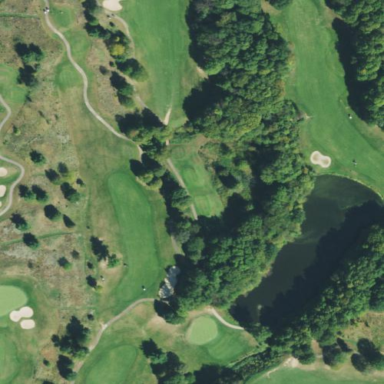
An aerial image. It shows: Scenic view of water hazard on golf course. The natural water feature adds beauty to the landscape.